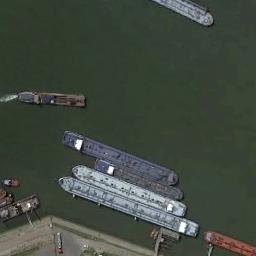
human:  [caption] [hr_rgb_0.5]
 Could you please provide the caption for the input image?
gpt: Several ships of different sizes and shapes are at sea .

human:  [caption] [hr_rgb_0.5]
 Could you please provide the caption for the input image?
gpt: There are many ships in the green water on the shore .

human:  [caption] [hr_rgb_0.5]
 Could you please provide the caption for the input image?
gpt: Many red, Blue, And white ships dock at the dock .

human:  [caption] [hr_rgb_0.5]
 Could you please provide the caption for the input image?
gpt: Some ships of different colors are docked at the dock and some other ship are sailing next to them .

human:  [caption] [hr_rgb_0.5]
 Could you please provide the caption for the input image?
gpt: There are several ships near the harbor .